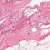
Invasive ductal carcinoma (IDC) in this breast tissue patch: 0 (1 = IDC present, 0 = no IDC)